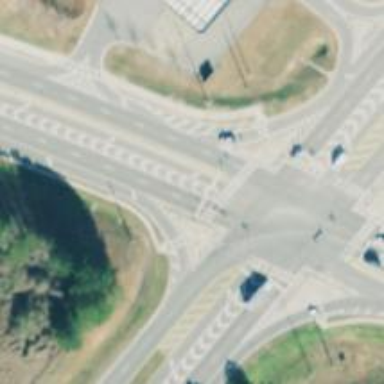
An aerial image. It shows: Marked road crossing.